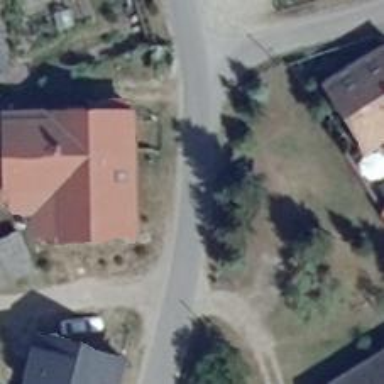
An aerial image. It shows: Paved residential road.